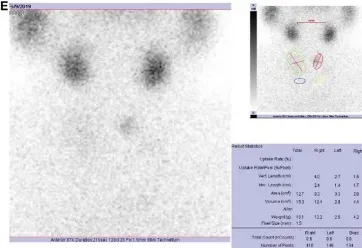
Images of patient and subcutaneous nodules. (E)
99mTcO4-SPECT reveals a shadow of a cold nodule in the right anterior neck region and a shadow of a nodule in the left anterior neck region.
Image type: radiology (spect)